Question: I have an image like this:

I would like to remove the background(part A) near the edge of the object. I plan to use color detection since the color of object and noise are a little bit different. But maybe it is not a good idea.
I would appreciate if you could have any idea for me.
Thanks
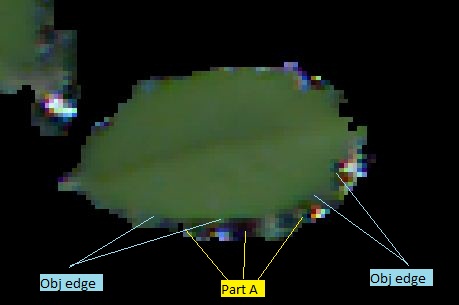
Answer: If you're performing any sort of color-based segmentation of images, you may find it easier to convert to <URL>. The steps you would likely want to follow would be the following:
- - -
I can't give an example of how you would apply this analysis to your data since the image you provide in the question actually has a higher resolution than the data it displays, but here's a general solution that uses the functions <URL>:
'''
rgbImage = imread('data.jpg'); %# Load the RGB image
hsvImage = rgb2hsv(rgbImage); %# Convert to HSV color space
hPlane = 360.*hsvImage(:,:,1); %# Get the hue plane, scaled from 0 to 360
vPlane = hsvImage(:,:,3); %# Get the value plane
mask = (hPlane >= 80) & (hPlane <= 140) & (vPlane >= 0.3); %# Select a mask
SE = strel('disk',10); %# Create a disk-shaped element
mask = imdilate(imerode(mask,SE),SE); %# Erode and dilate the mask
'''
And here's some code to visualize the edges created by the above analysis:
'''
edgeMask = mask-imerode(mask,strel('disk',1)); %# Create an edge mask
edgeImage = zeros([size(edges) 3]); %# Create an RGB image for the edge
edgeImage(find(edgeMask)) = 1; %# that's colored red
image(rgbImage); %# Plot the original image
hold on;
image(edgeImage,'AlphaData',edgeMask); %# Plot the edge image over it
'''